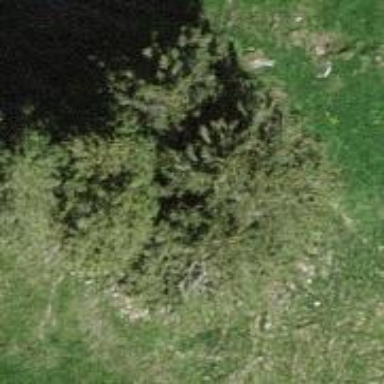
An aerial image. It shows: Needle-leaved tree in natural setting.